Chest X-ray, PA view. Patient: 62 years old, sex F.
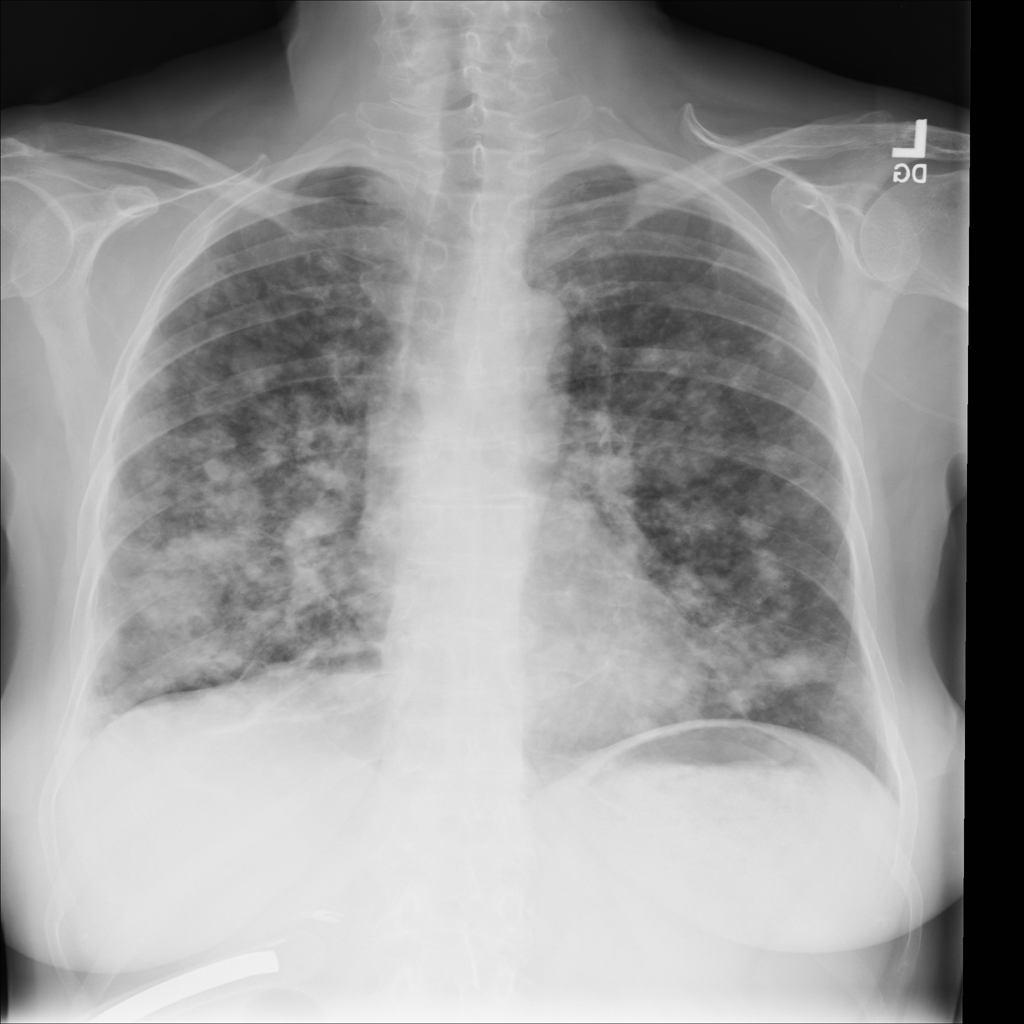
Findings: Atelectasis, Nodule